Question: I have a query as follows:
'''
SELECT Delivery.DeliveryNumber,
DeliveryStatus.StatusName,
Delivery.PickupDateTime,
Delivery.DeliveryDateTime,
Delivery.PackageWeight,
Delivery.PackageSize,
Delivery.PickupAddress1,
CASE
WHEN Delivery.DeliveryDateTime IS NULL THEN 'Not Delivered'
WHEN (DATEDIFF(hh, Delivery.PickupDateTime, Delivery.DeliveryDateTime) > 0)
AND (DATEDIFF(hh, Delivery.PickupDateTime, Delivery.DeliveryDateTime) < 24) THEN 'Delivered 24hrs After Pickup'
WHEN (DATEDIFF(dd, Delivery.PickupDateTime, Delivery.DeliveryDateTime) = 0) THEN 'Delivered Same Day'
END AS Status
FROM Delivery
INNER JOIN DeliveryStatus ON Delivery.StatusCode = DeliveryStatus.StatusCode
'''
The problem with this query is that Status can now have 'NULL' values.. I don't want 'Status' to have 'NULLs'.
So I tried adding:
'WHERE (Status IS NOT NULL)' but I knew I couldn't do this anyway.. I don't want to do:
'''
WHERE CASE
WHEN Delivery.DeliveryDateTime IS NULL THEN 'Not Delivered'
WHEN (DATEDIFF(hh, Delivery.PickupDateTime, Delivery.DeliveryDateTime) > 0)
AND (DATEDIFF(hh, Delivery.PickupDateTime, Delivery.DeliveryDateTime) < 24) THEN 'Delivered 24hrs After Pickup'
WHEN (DATEDIFF(dd, Delivery.PickupDateTime, Delivery.DeliveryDateTime) = 0) THEN 'Delivered Same Day'
'''
Is there any way to clean up the query?
My assignment was to design a query such that it returns rows satisfying the following conditions:
- - - -
I think I got the query right. I just need help cleaning it up because it looks dirty. Any ideas?
EDIT: Added entire data structure:

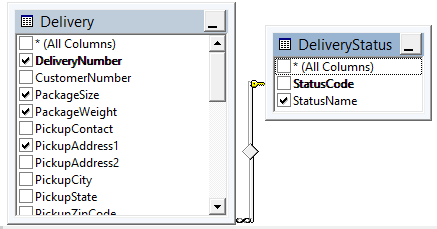
Answer: So your problem is that you don't want to code the same logic twice (once in the where clause and once in the select list). You can solve this with an outer query picking the desired rows from what you already have:
'''
SELECT *
FROM
(
SELECT Delivery.DeliveryNumber,
DeliveryStatus.StatusName,
Delivery.PickupDateTime,
Delivery.DeliveryDateTime,
Delivery.PackageWeight,
Delivery.PackageSize,
Delivery.PickupAddress1,
CASE
WHEN Delivery.DeliveryDateTime IS NULL THEN 'Not Delivered'
WHEN (DATEDIFF(hh, Delivery.PickupDateTime, Delivery.DeliveryDateTime) > 0)
AND (DATEDIFF(hh, Delivery.PickupDateTime, Delivery.DeliveryDateTime) < 24) THEN 'Delivered 24hrs After Pickup'
WHEN (DATEDIFF(dd, Delivery.PickupDateTime, Delivery.DeliveryDateTime) = 0) THEN 'Delivered Same Day'
END AS Status
FROM Delivery
INNER JOIN DeliveryStatus ON Delivery.StatusCode = DeliveryStatus.StatusCode
)
WHERE Status IS NOT NULL;
'''